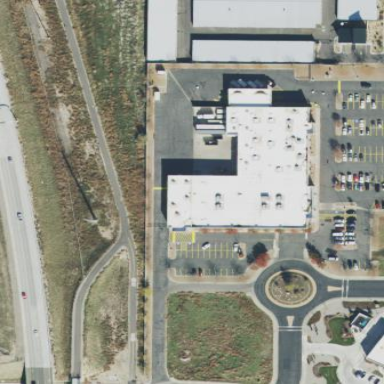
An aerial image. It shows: Commercial building.